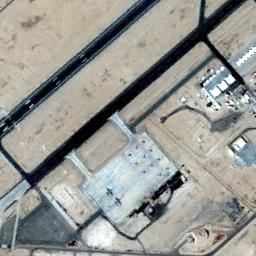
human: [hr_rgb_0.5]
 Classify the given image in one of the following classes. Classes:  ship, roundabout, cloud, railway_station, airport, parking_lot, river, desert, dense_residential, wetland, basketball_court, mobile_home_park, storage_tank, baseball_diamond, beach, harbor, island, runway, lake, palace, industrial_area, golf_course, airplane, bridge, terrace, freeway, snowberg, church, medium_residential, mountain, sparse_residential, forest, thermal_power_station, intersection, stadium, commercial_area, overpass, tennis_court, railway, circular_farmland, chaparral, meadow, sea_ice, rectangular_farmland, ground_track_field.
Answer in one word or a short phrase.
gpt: airport